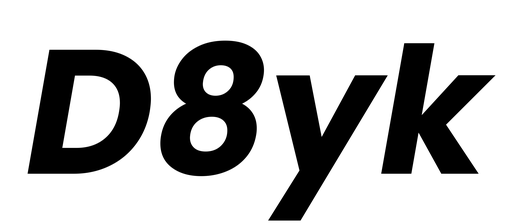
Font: Poppins-BoldItalic